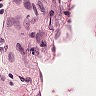
Metastatic tissue present: no